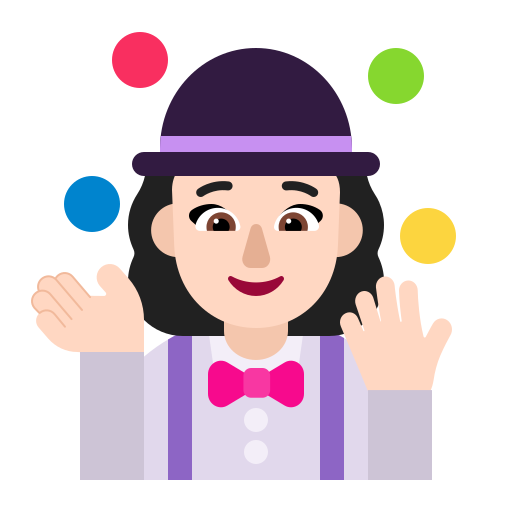
woman juggling flat light